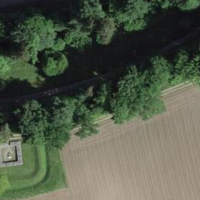
EUNIS habitat code: 25
Species observed at this site:
Corvus corone
Podiceps cristatus
Cyanistes caeruleus
Fulica atra
Anas platyrhynchos
Sylvia borin
Troglodytes troglodytes
Passer domesticus
Fringilla coelebs
Sylvia atricapilla
Turdus merula
Chroicocephalus ridibundus
Columba palumbus
Phylloscopus collybita
Larus michahellis
Cygnus olor
Parus major
Erithacus rubecula
Mergus merganser
Milvus milvus
Oriolus oriolus
Motacilla alba
Acrocephalus scirpaceus